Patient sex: M
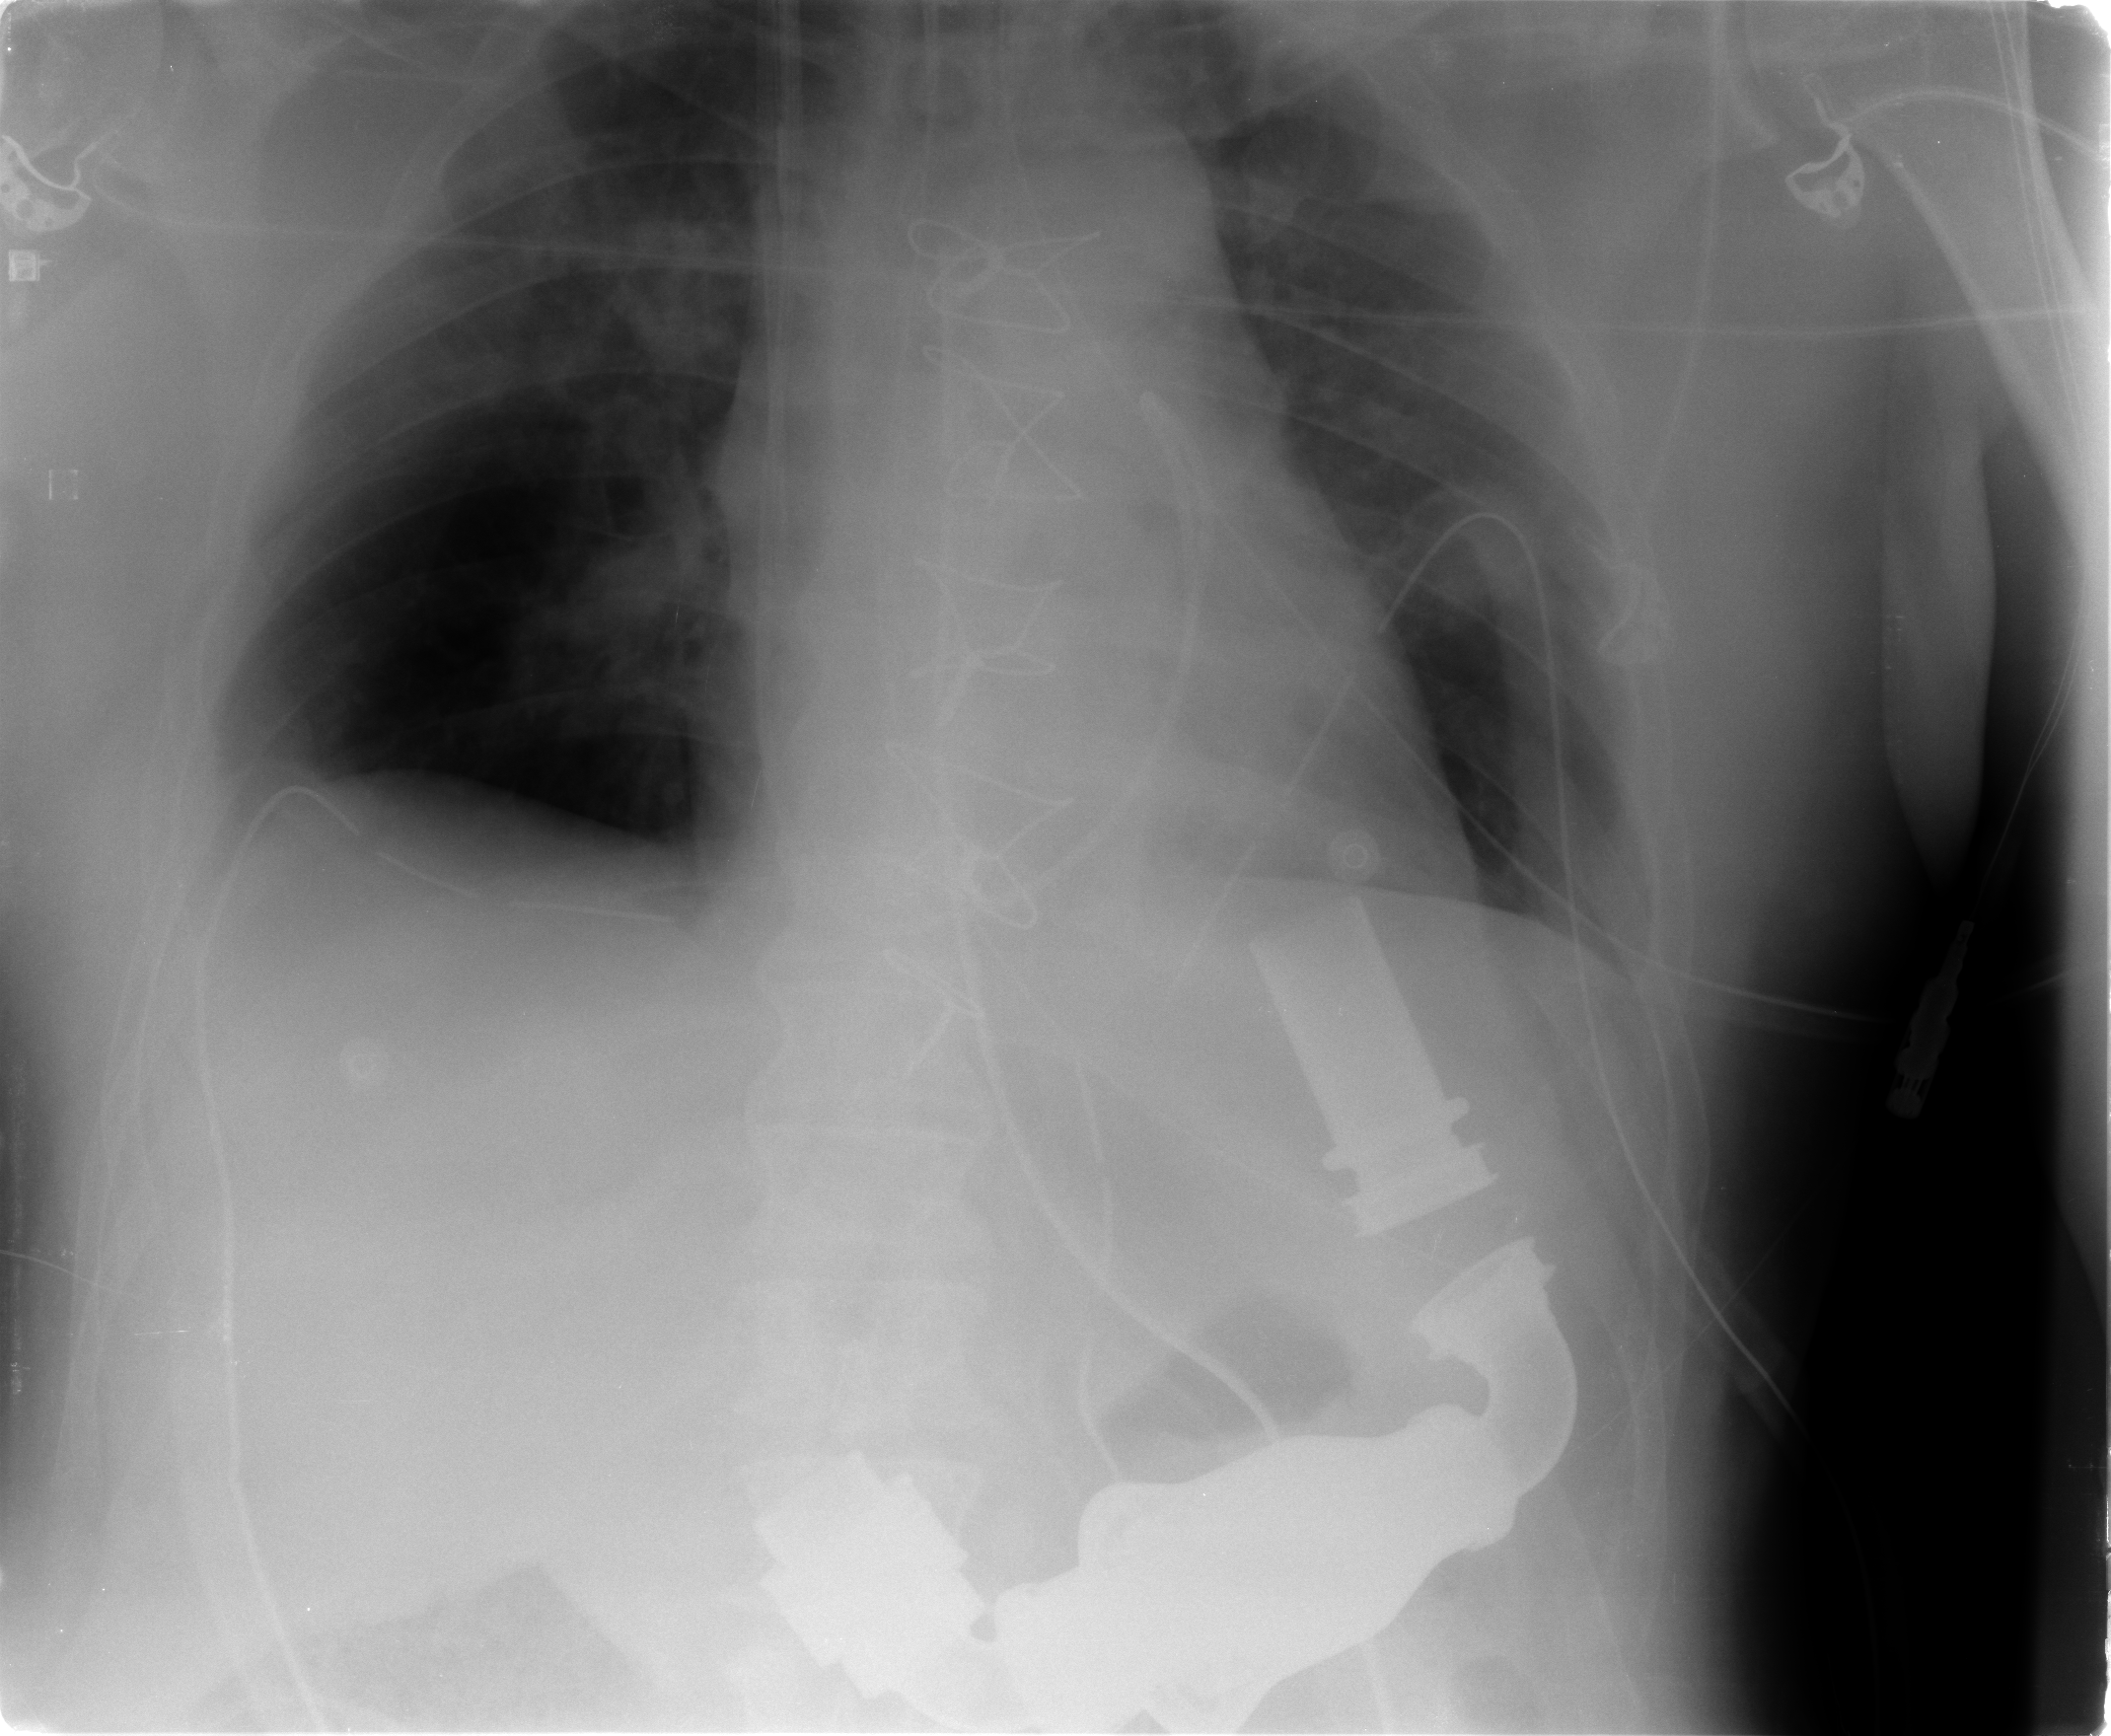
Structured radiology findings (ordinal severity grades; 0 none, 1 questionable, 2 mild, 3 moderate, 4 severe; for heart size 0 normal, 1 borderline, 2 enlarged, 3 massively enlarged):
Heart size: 2
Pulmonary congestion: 3
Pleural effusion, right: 2
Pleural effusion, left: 0
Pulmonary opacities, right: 3
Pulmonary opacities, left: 2
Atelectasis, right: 2
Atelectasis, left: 2